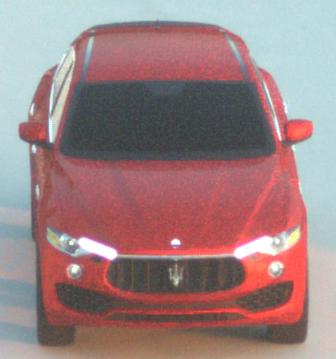
Make: Maserati
Model: Levante GT Hybrid
Detailed model: Levante
Model produced from: 2021/07
Model produced until: 2022/10
Doors: 4
Color: red
Road condition: dry road
Daytime: sunrise or sunset
Contrast: medium contrast